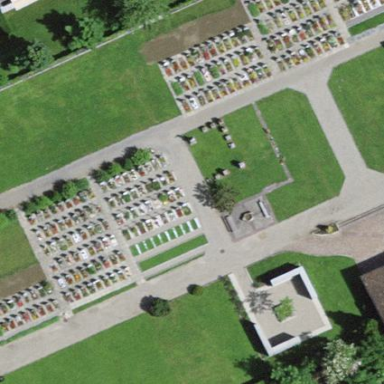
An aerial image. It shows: Cemetery.